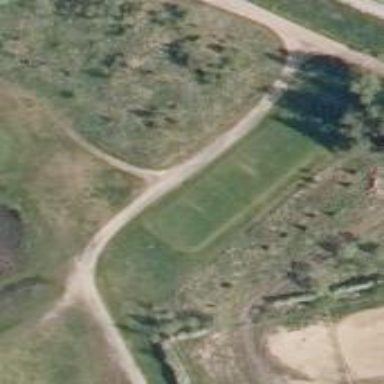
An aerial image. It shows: Grass area designated as golf tee.